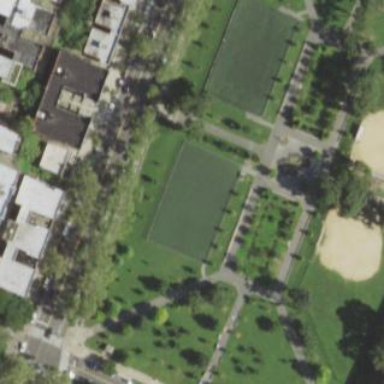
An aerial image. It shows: Soccer pitch designated for leisure and sports activities.